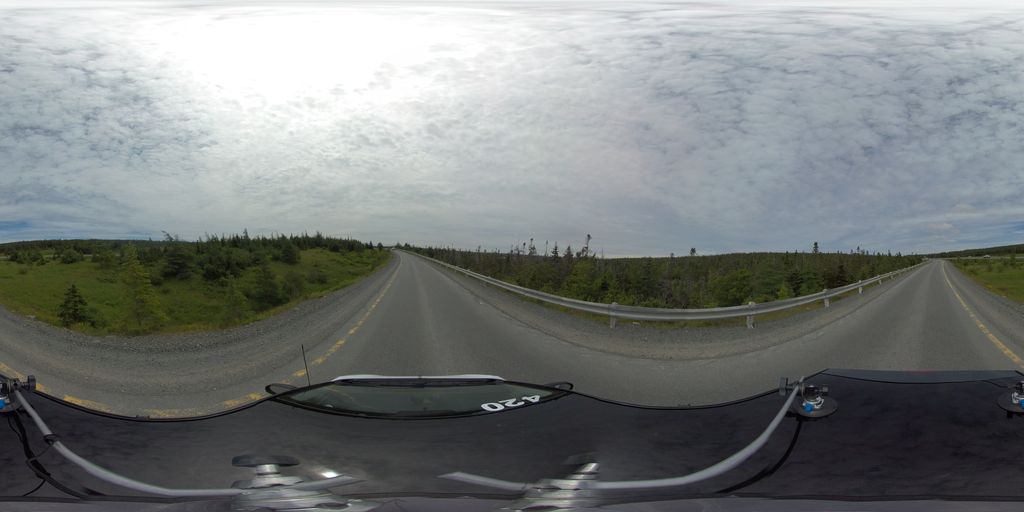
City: st_johns